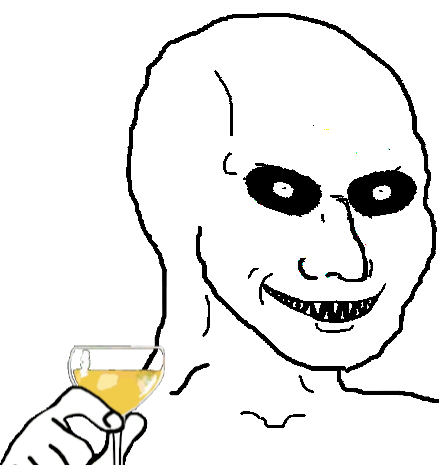
Label: 5_Oomer